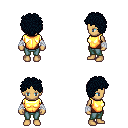
a pixel art fantasy rpg character, female body template, human, tanned skin, gold chest armor, teal pants, raven curly afro hairstyle, white cloth bandages, four views (front, back, left, right), 2x2 character sprite sheet, small pixel art, hard edges, no anti-aliasing